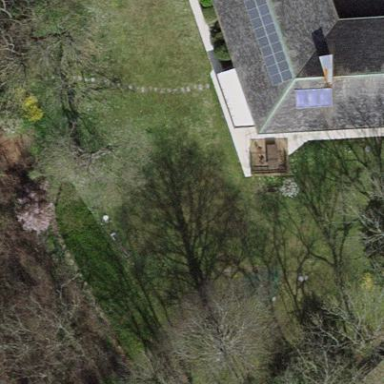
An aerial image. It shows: Garden enclosed by fence.